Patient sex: F
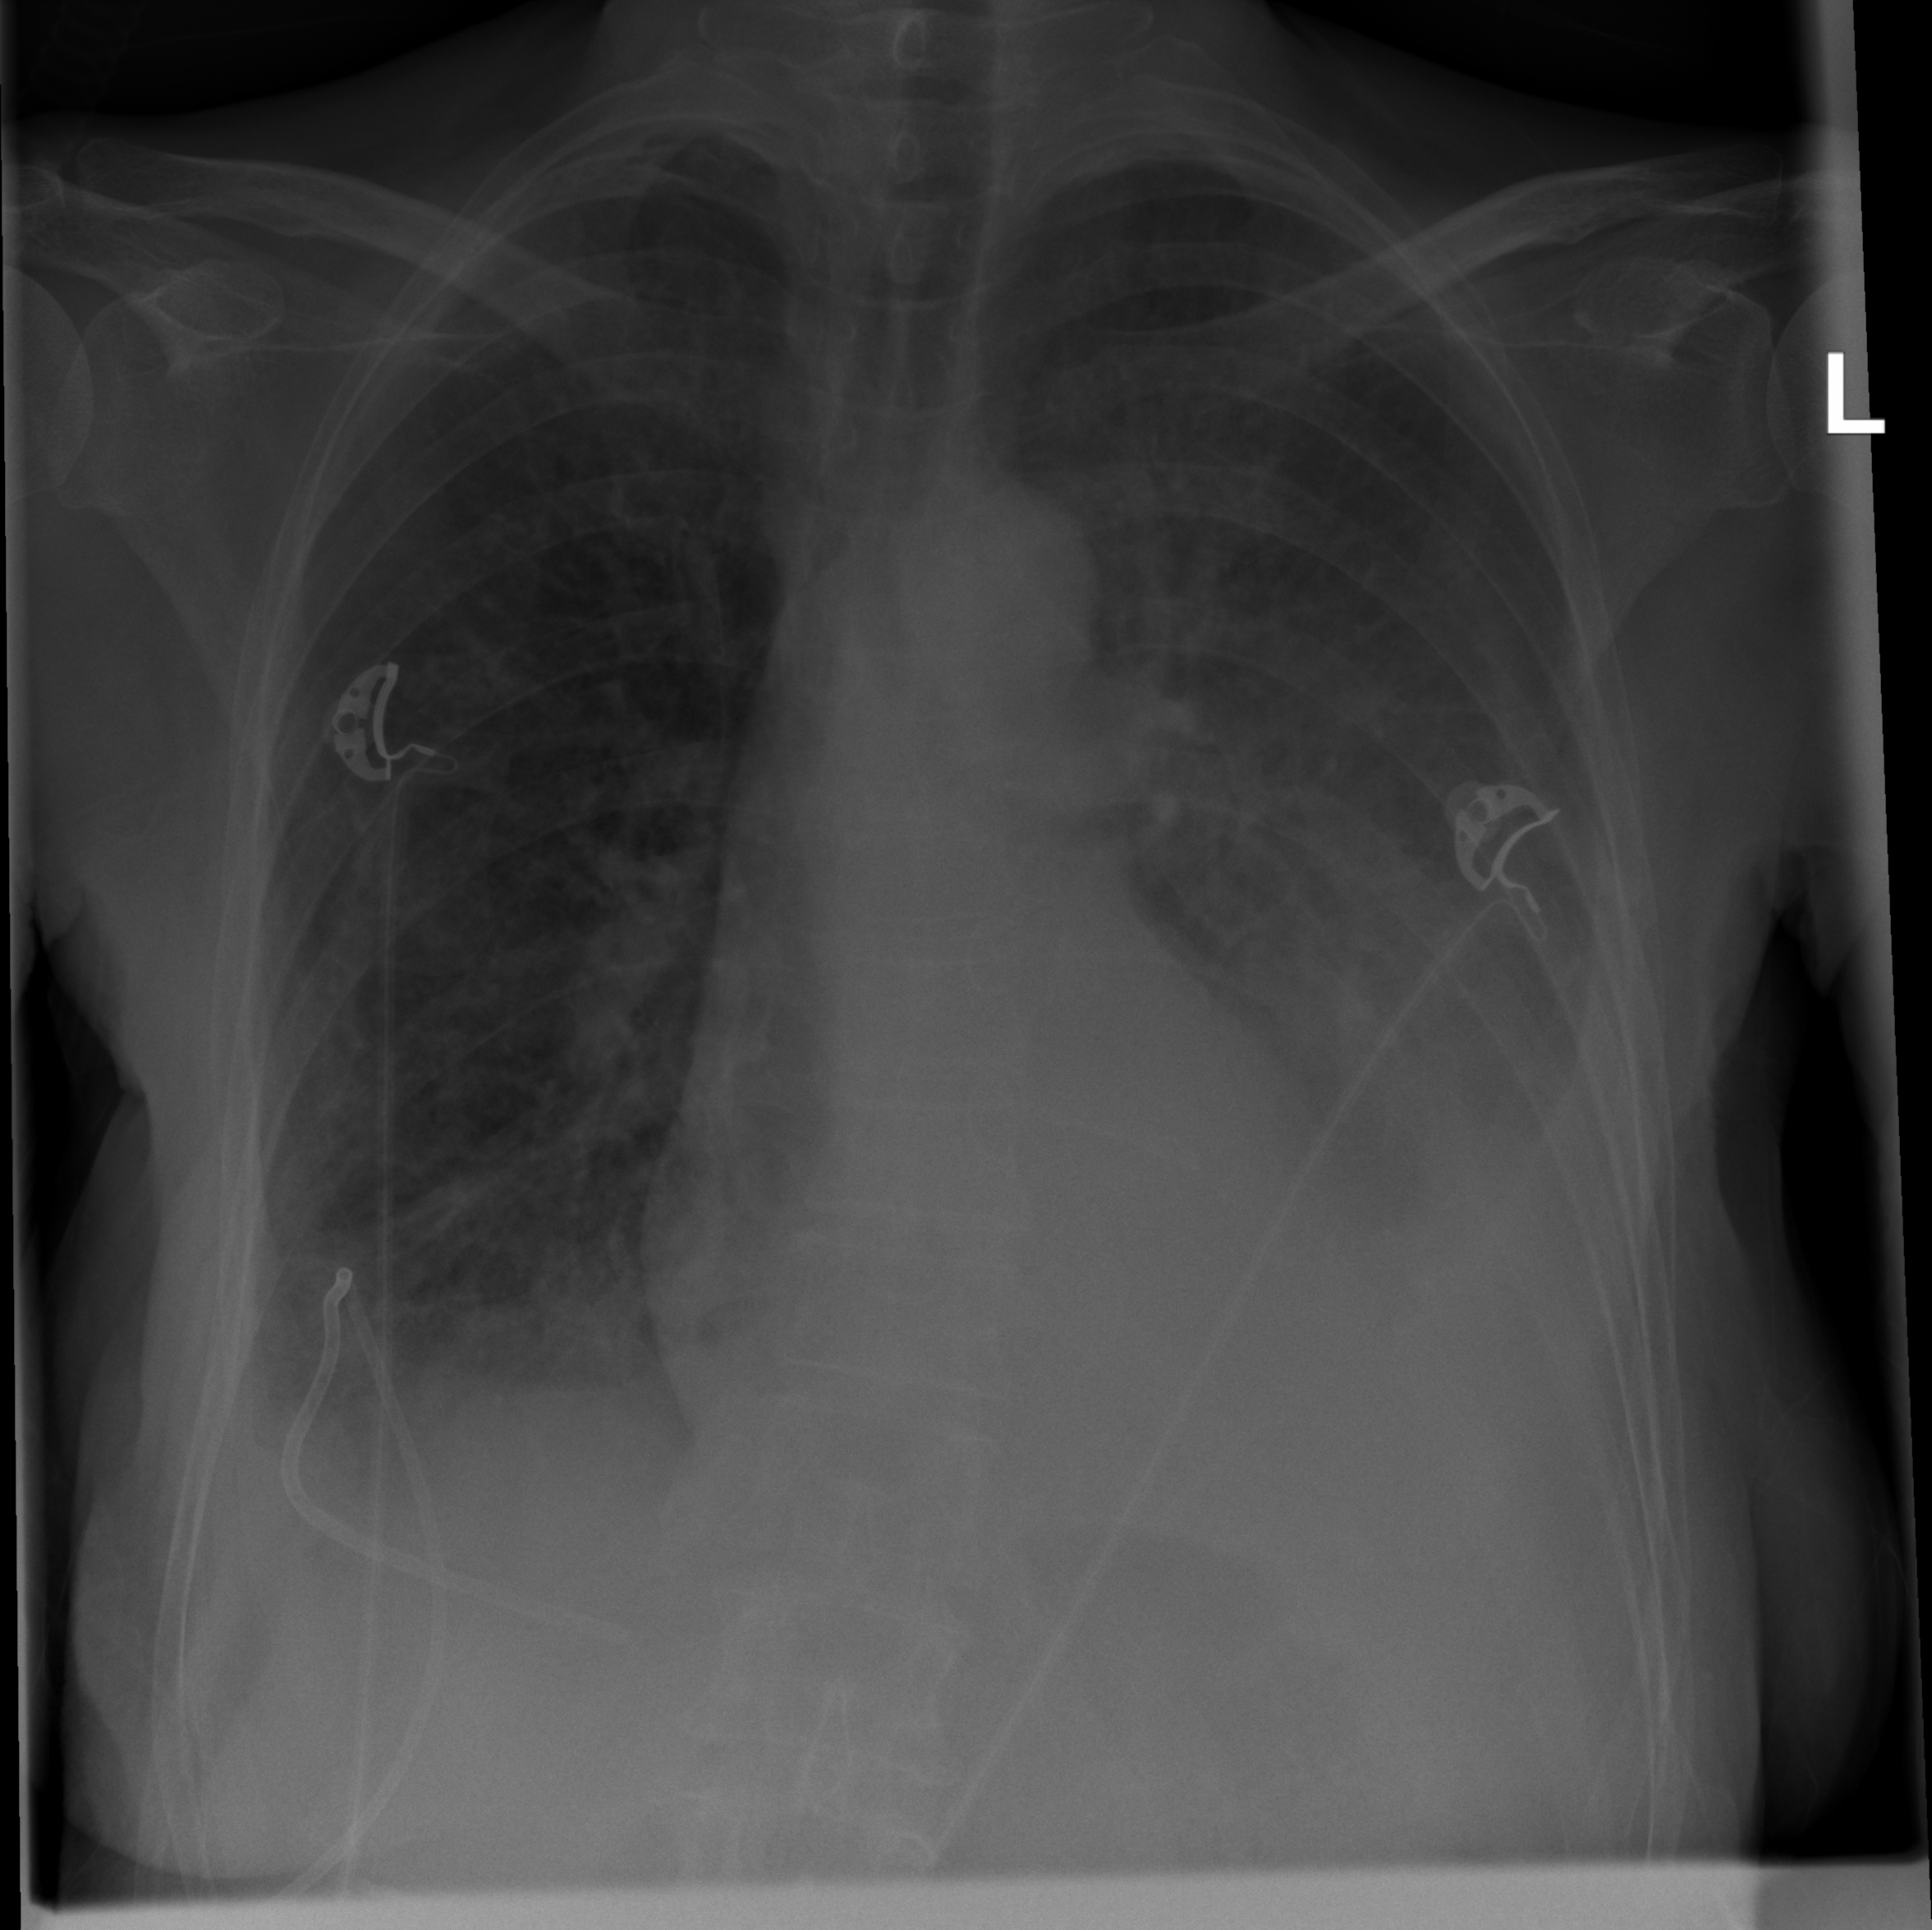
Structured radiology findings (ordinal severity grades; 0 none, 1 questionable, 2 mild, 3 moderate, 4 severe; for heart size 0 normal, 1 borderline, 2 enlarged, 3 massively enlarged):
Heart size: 0
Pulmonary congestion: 0
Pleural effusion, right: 2
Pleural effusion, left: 3
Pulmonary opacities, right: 0
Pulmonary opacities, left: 0
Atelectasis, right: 2
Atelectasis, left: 3